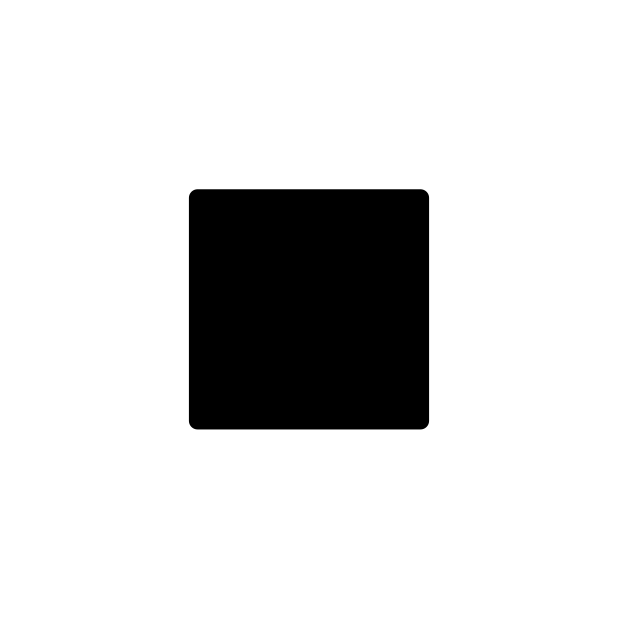
black small square